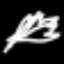
Label: leaf